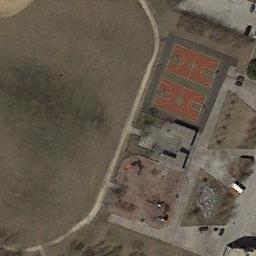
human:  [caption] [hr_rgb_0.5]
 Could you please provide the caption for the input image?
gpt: The basketball court and some facilities are next to the lawn .

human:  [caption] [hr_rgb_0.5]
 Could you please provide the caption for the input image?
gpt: There are two basketball courts in the upper right corner .

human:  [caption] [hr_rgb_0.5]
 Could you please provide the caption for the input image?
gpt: There is a basketball court on the open place next to a playground .

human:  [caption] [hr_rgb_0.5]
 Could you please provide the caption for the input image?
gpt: Two basketball courts on the lawn and the open area beside .

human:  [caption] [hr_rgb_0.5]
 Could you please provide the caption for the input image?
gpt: The grass is beside the basketball courts .